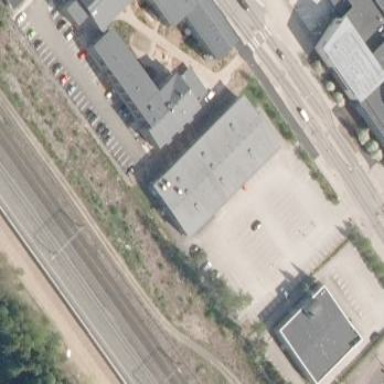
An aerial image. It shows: Building used as fitness center.